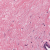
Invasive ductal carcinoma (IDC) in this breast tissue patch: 0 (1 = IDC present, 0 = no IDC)